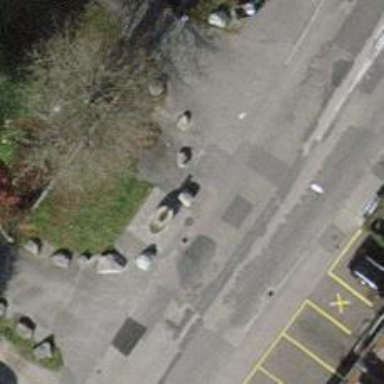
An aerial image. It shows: Block barrier.